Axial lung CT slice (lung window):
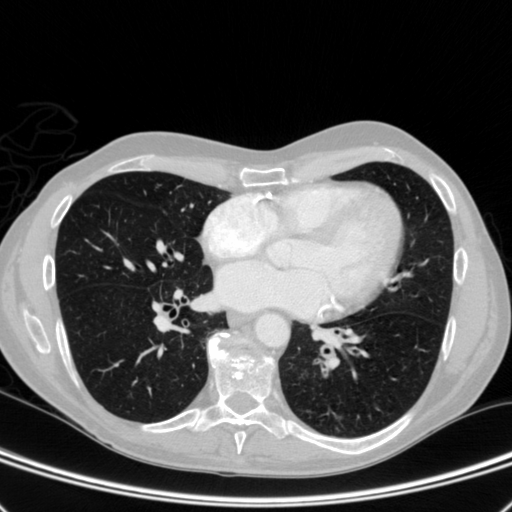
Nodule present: no